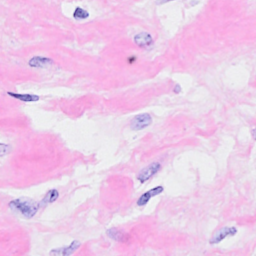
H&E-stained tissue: Breast